Aerial crown-view tile of a tropical tree (Barro Colorado Island, Panama), acquired 20250414:
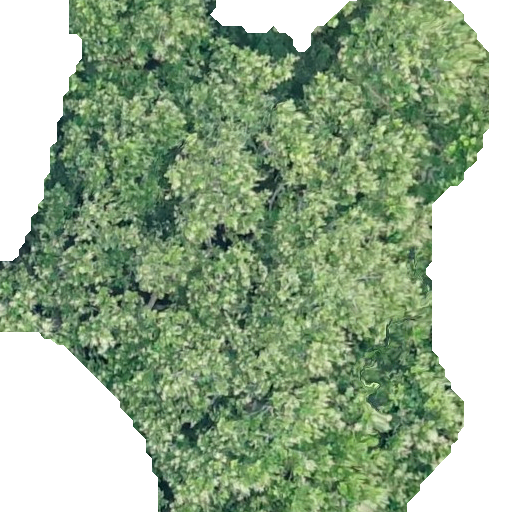
Species: Anacardium excelsum
GBIF accepted scientific name: Anacardium excelsum
Crown area: 310.468 m²